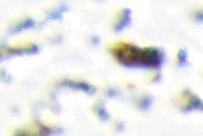
Label: Phaeocystis